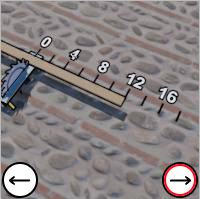
Task: length
Answer: 12
First scale value: 4.0